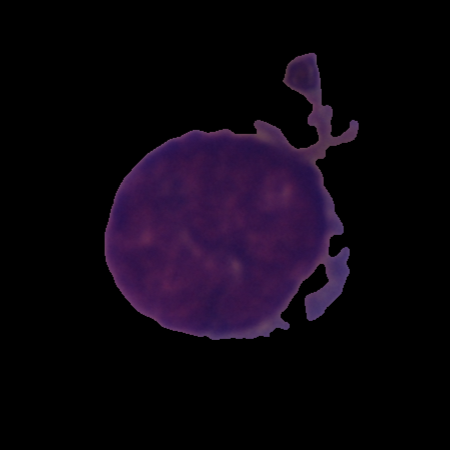
Label: cancer